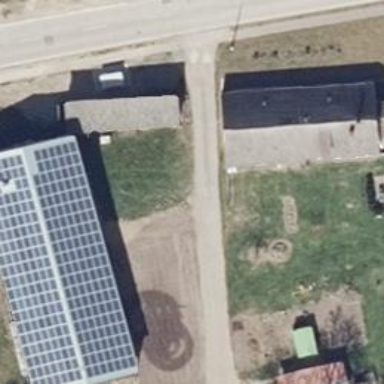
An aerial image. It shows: Rural barn.